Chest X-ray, PA view. Patient: 64 years old, sex F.
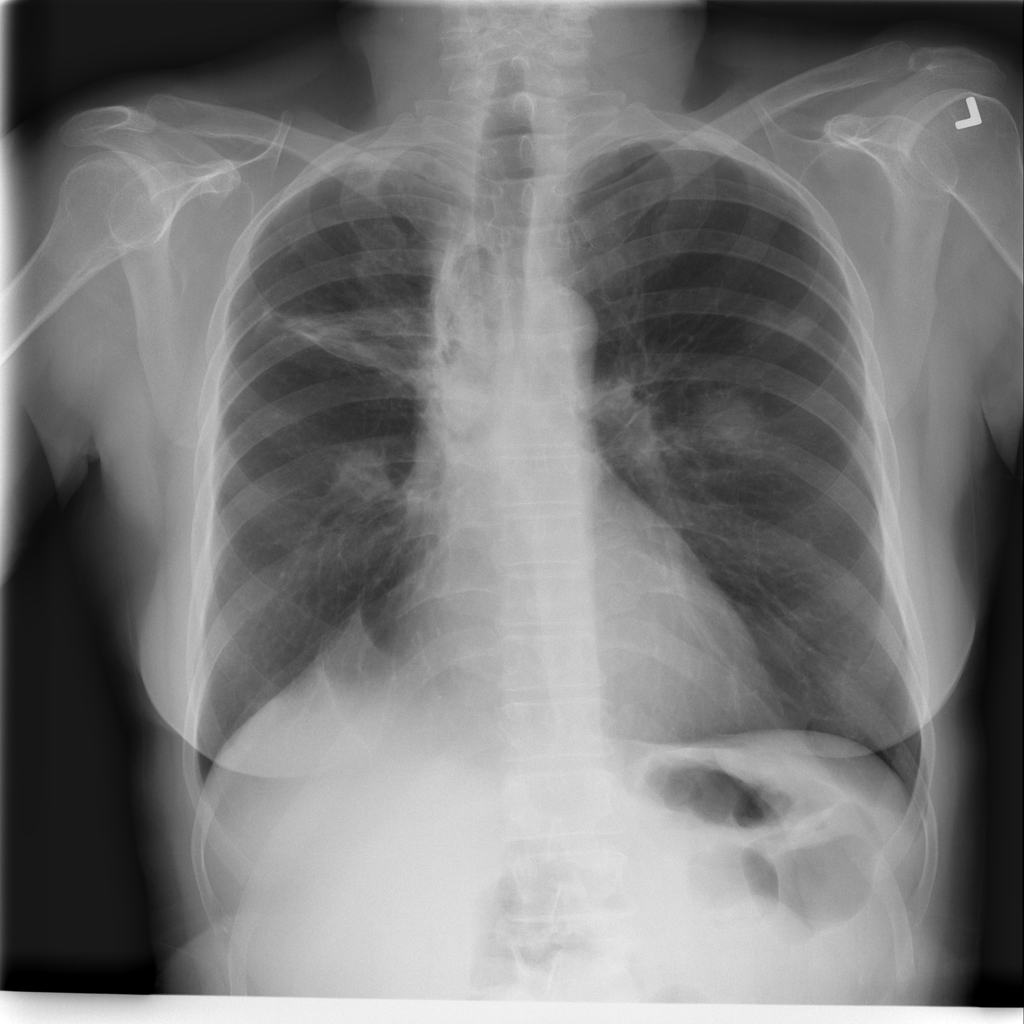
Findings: Nodule